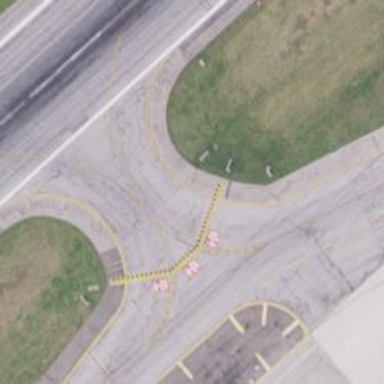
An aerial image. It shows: Asphalt taxiway at the airport.